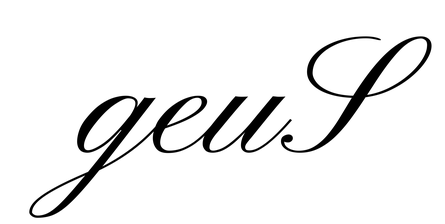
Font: PinyonScript-Regular